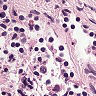
Metastatic tissue present: no